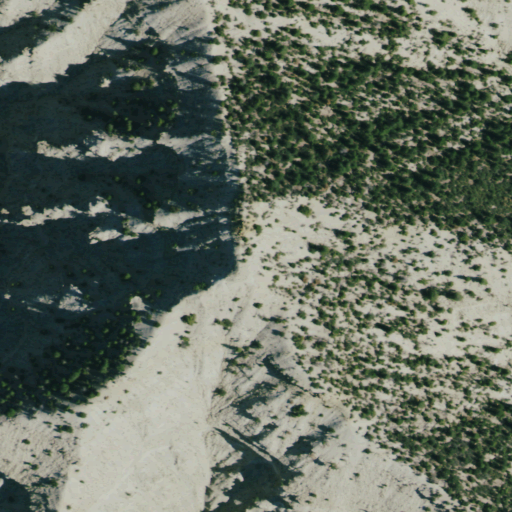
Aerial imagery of mountain in Colorado named Horsethief Mountain containing shrub, evergreen forest, and barren land